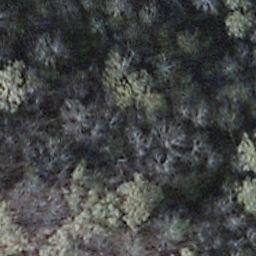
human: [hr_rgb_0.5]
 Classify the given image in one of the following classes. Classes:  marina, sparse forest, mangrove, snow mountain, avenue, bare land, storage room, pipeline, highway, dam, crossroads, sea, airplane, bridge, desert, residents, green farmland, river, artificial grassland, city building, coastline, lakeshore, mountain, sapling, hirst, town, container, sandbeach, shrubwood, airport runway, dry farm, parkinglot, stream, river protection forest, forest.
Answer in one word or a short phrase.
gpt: shrubwood